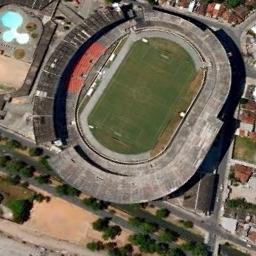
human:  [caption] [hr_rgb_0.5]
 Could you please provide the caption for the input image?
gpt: This stadium has a row of white signs on each side .

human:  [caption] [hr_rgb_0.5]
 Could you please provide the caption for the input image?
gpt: The stadium is on the bare land next to some buildings and trees .

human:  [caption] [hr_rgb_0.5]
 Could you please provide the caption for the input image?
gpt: Oval stadium next to residential area and road .

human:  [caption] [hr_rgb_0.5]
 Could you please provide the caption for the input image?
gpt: There are many trees beside the stadium .

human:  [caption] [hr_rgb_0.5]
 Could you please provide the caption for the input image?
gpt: There are some green trees beside the stadium .